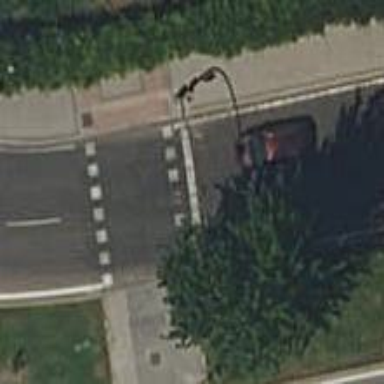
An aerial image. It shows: Footway crossing with paving stones and traffic signals.